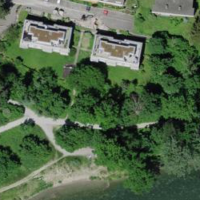
EUNIS habitat code: 53
Species observed at this site:
Petasites hybridus
Helix pomatia